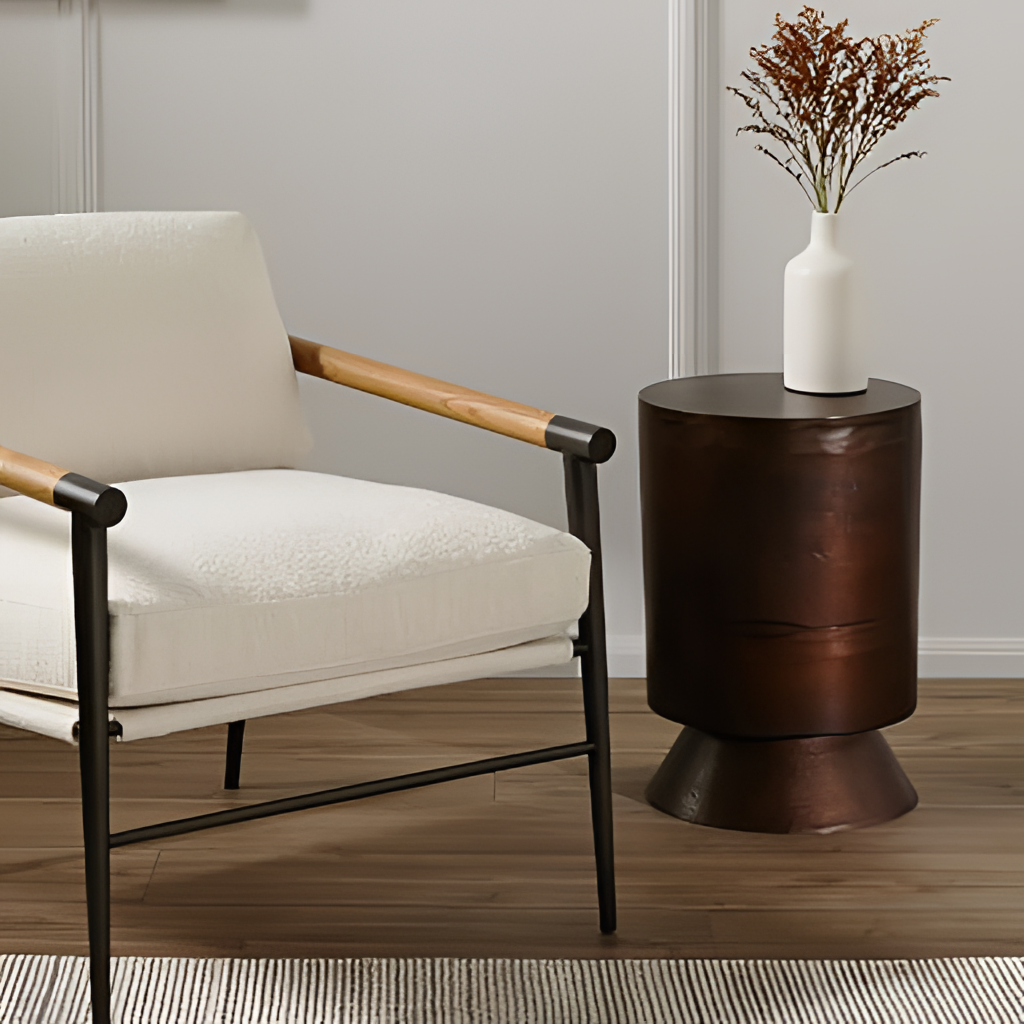
living room, fabric armchair, minimalist, brown wood flooring, with plank pattern, paint wallpaper, with solid pattern